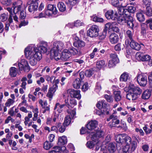
Tumor epithelial tissue: yes
Tumor-associated stroma tissue: yes
Normal tissue: no